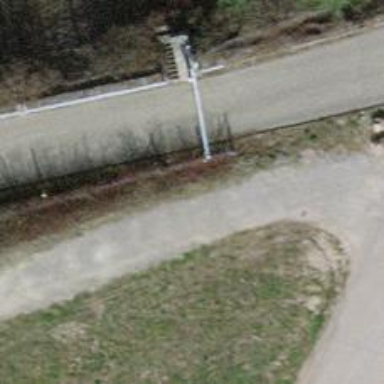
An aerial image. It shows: Gate.